Field crop: maize
Growth stage: 2
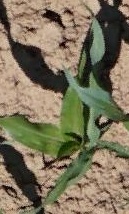
Species: maize